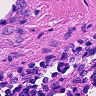
Metastatic tissue present: no